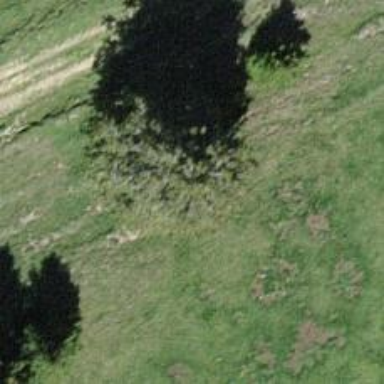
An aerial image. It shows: Needle-leaved tree in its natural environment.